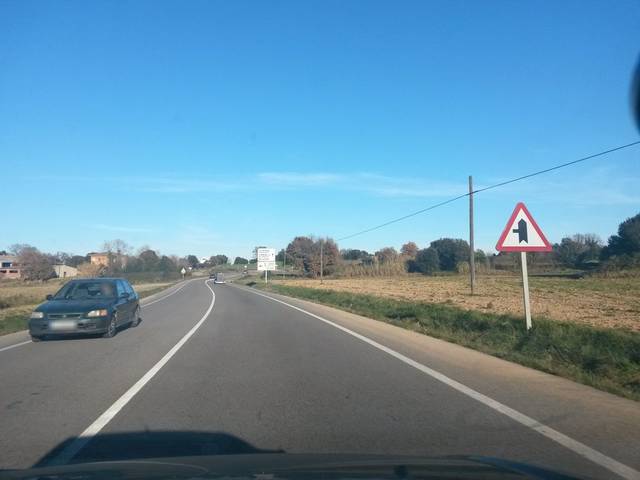
Region: Spain
Coordinates: 42.042, 2.932